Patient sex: F
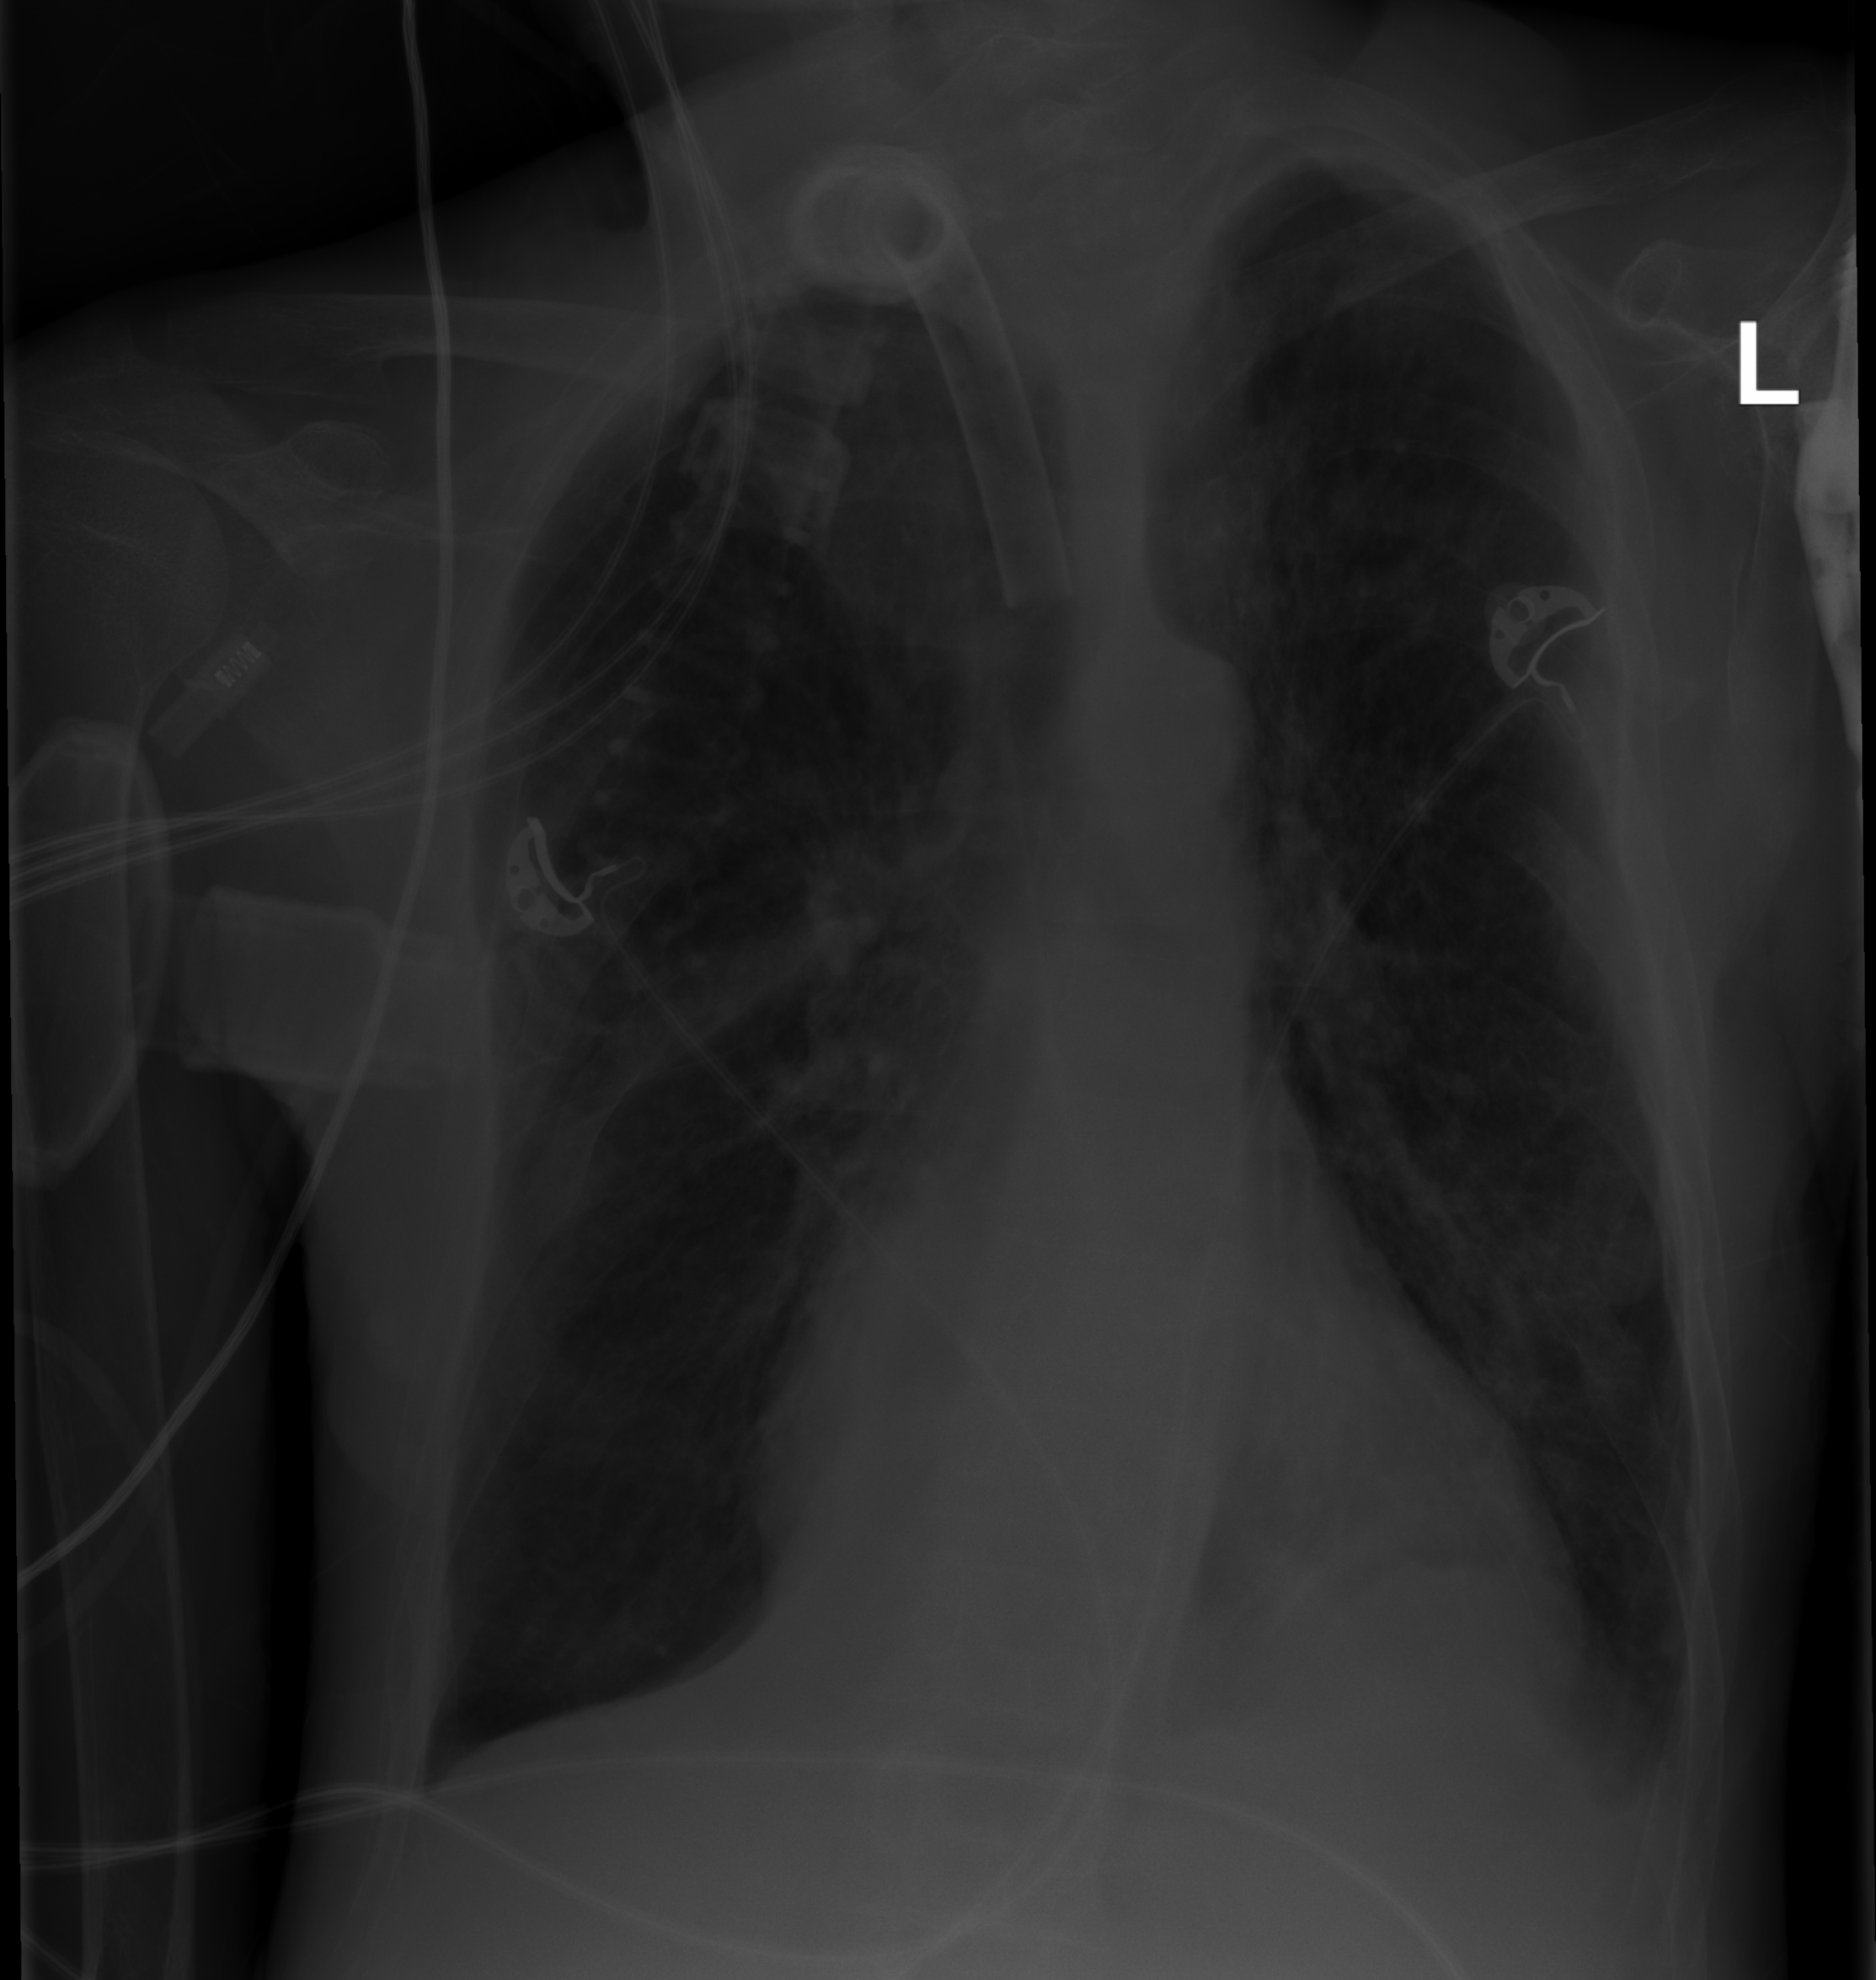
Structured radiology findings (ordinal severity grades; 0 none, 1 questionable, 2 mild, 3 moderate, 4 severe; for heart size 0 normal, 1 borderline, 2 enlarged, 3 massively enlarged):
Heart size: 2
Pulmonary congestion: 2
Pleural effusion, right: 2
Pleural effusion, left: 2
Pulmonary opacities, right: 2
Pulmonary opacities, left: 2
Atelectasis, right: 0
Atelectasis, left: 2